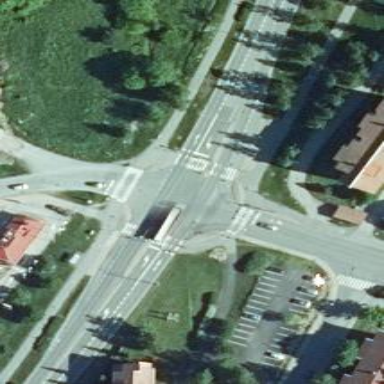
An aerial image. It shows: Cycleway with zebra markings on the asphalt surface indicating crossing.